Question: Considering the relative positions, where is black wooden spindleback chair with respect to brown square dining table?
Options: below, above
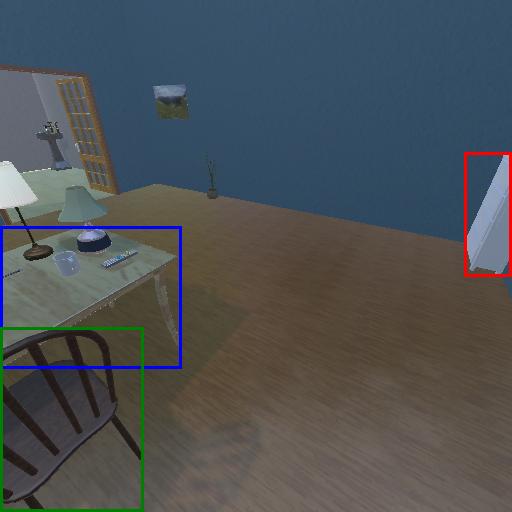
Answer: below